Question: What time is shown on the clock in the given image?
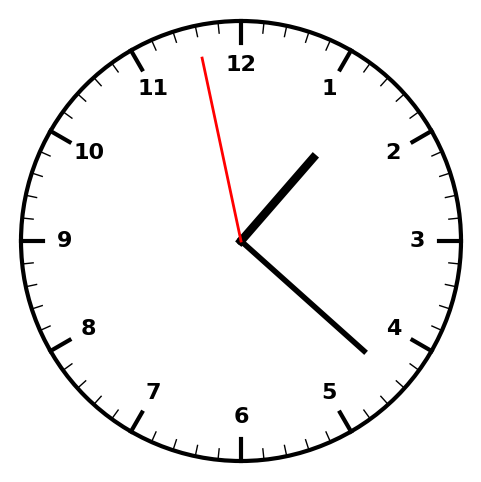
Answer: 01:21:58